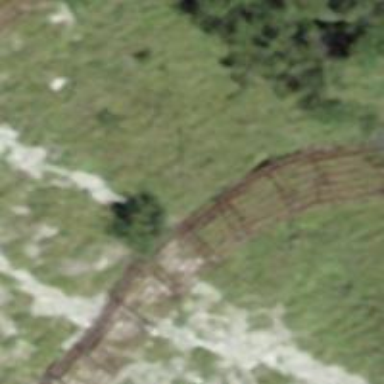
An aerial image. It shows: Unique fence designed for avalanche protection.